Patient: sex M, age 48
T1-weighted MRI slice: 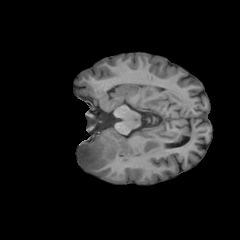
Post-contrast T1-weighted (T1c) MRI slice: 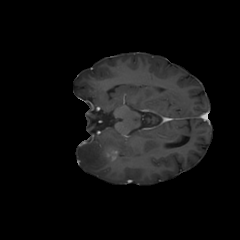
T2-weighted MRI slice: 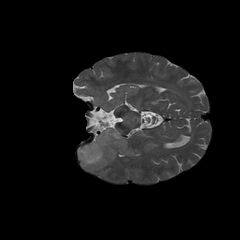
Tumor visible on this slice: yes
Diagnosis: Glioblastoma, IDH-wildtype
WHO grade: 4